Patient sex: M
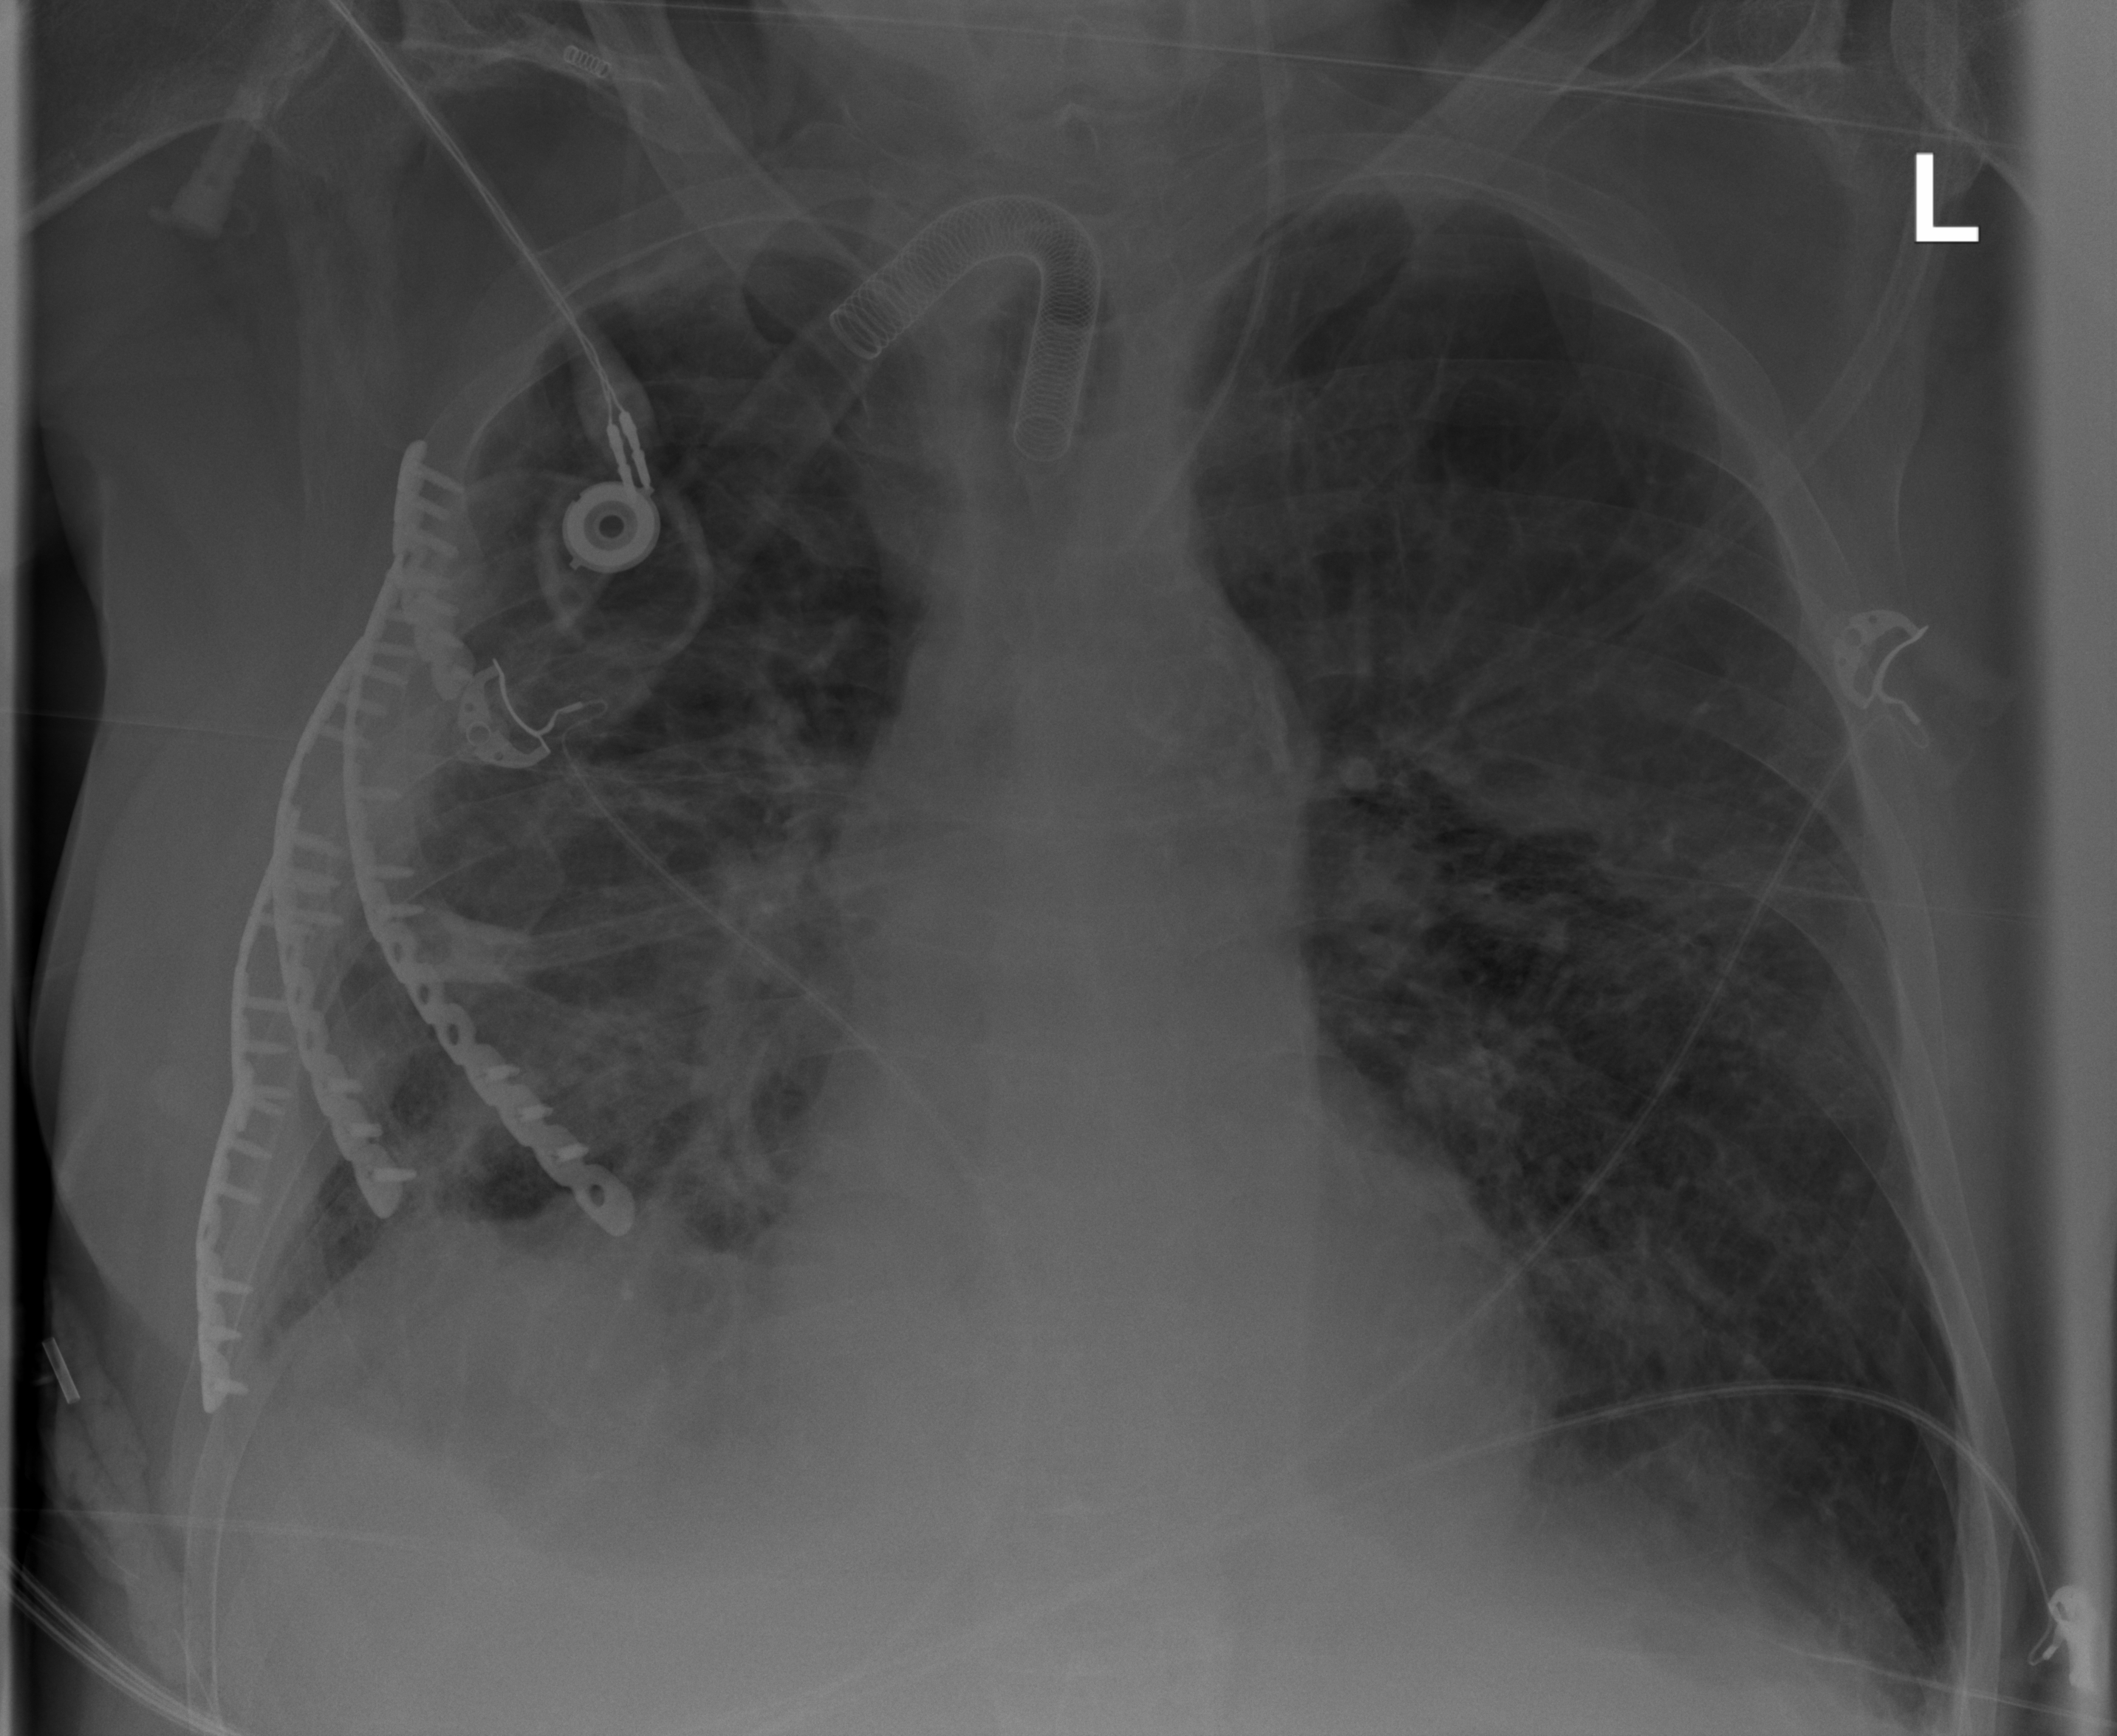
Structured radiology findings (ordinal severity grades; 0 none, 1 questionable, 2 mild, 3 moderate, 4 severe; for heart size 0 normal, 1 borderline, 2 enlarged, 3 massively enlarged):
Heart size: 0
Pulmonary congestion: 0
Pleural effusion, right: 2
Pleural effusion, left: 0
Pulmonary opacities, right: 3
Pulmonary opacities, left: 2
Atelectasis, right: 3
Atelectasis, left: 2